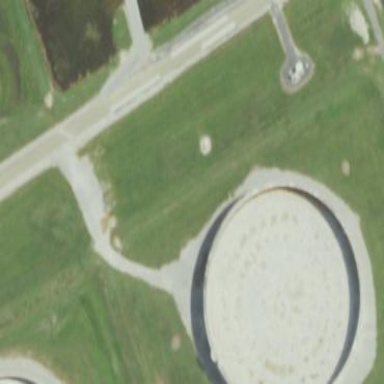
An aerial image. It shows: Storage tank which is man-made and housed in building.